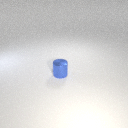
small blue metal cylinder